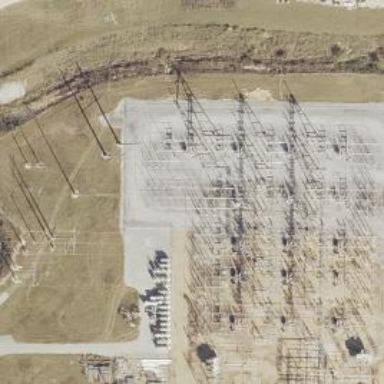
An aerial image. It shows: Switch for power supply.